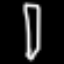
Label: pencil